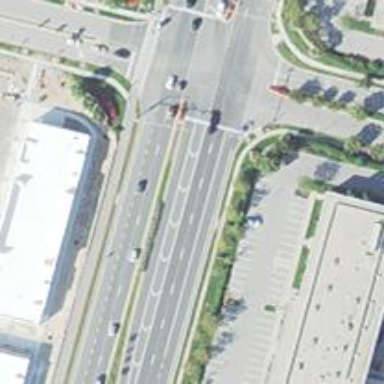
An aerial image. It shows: Trunk link highway with asphalt surface.